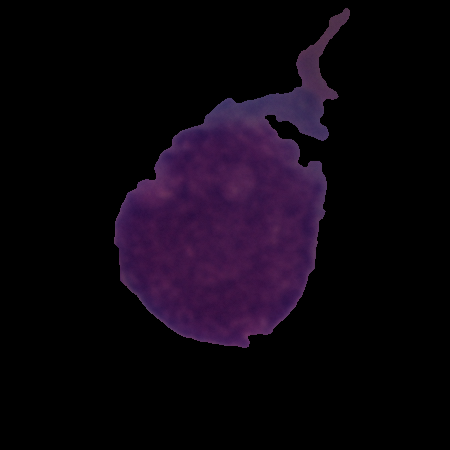
Label: cancer